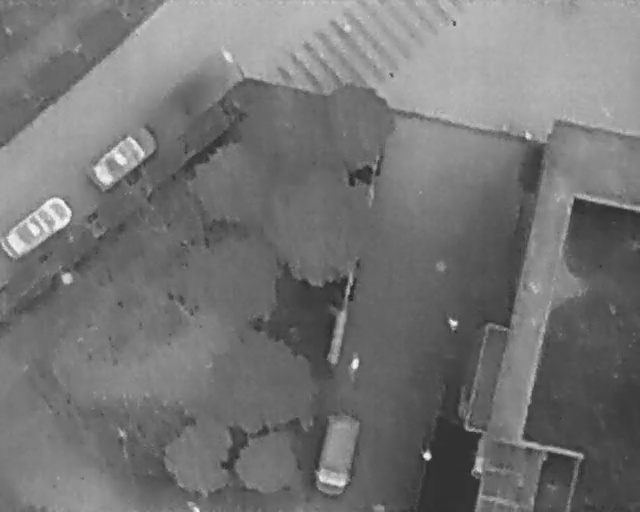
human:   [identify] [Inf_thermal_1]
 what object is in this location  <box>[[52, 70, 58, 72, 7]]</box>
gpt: <ref>1 medium bicycle at the bottom</ref>

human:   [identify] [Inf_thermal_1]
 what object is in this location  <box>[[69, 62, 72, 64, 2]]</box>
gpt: <ref>1 medium person at the right</ref>

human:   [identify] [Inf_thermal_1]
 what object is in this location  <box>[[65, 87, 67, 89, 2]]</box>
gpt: <ref>1 small person at the bottom</ref>

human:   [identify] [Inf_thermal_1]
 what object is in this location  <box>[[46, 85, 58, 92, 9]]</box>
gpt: <ref>1 medium othervehicle at the bottom</ref>